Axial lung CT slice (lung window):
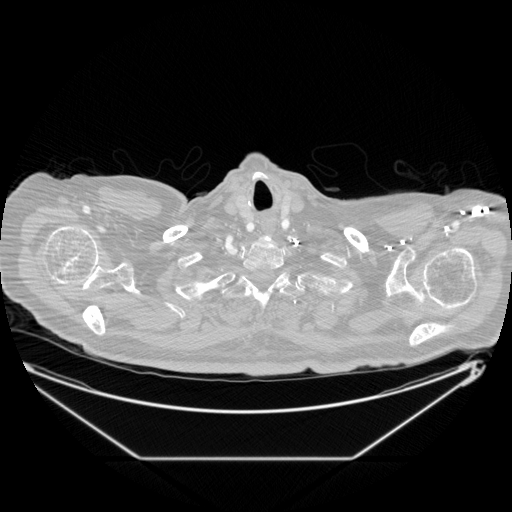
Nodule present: no